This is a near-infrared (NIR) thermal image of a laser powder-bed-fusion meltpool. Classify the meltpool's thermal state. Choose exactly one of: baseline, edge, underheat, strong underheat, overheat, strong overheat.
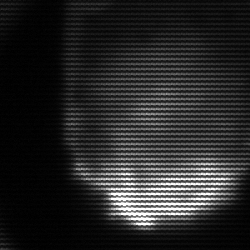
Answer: edge